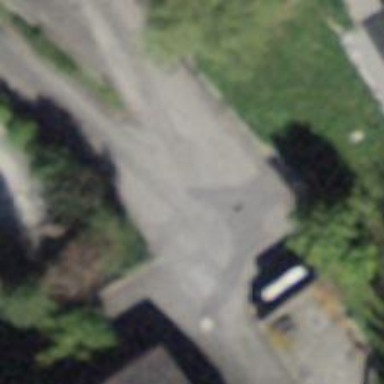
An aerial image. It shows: Post box is visible.